Field crop: maize
Growth stage: 2
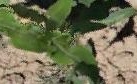
Species: maize